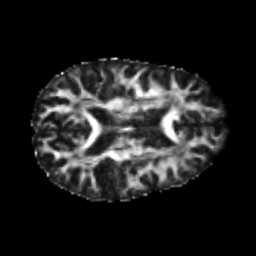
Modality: FA
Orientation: axial
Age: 24
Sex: male
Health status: healthy
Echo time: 0.074 s